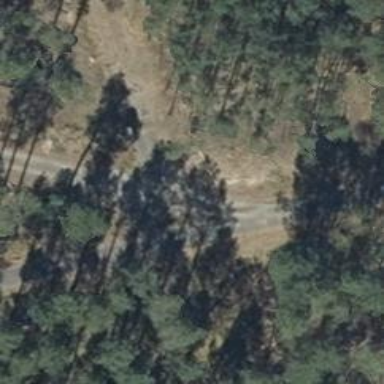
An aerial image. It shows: Gravel track with grade2 quality.